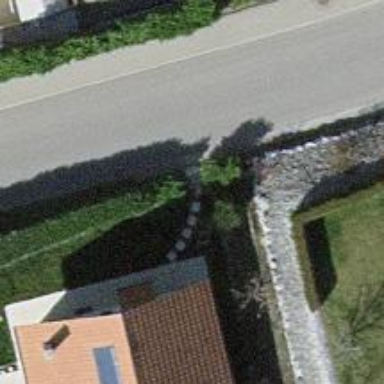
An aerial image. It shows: Hedge barrier.